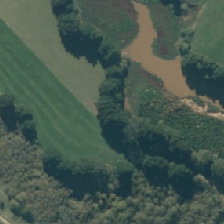
Land cover: deciduous_hardwood